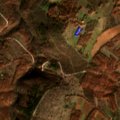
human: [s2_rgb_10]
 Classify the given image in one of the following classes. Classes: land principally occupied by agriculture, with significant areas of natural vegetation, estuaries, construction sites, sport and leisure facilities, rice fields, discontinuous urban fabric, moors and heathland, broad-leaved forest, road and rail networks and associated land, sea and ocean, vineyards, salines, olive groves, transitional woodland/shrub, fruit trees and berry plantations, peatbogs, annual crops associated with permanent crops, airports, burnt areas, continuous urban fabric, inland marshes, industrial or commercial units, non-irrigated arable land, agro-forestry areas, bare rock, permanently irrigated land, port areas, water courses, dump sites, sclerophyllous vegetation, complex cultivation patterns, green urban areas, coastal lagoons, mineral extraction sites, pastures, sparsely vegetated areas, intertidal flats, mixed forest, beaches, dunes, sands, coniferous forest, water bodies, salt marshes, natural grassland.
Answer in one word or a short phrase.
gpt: complex cultivation patterns, land principally occupied by agriculture, with significant areas of natural vegetation, broad-leaved forest, mixed forest, natural grassland